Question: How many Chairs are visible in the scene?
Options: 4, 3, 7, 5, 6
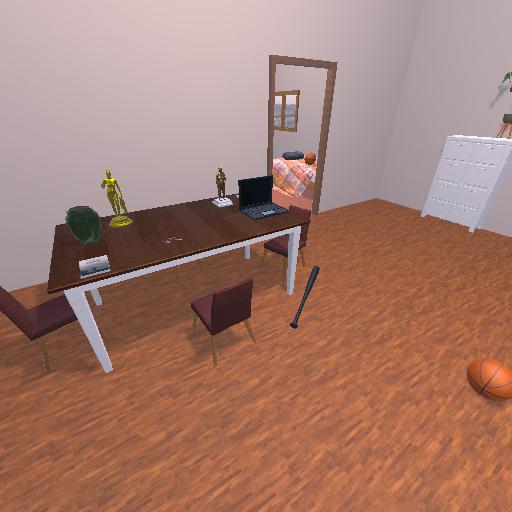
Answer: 4